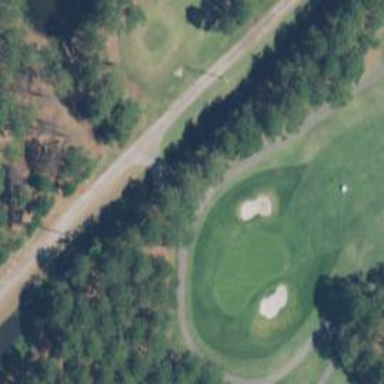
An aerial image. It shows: Golf hole.